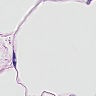
Metastatic tissue present: no